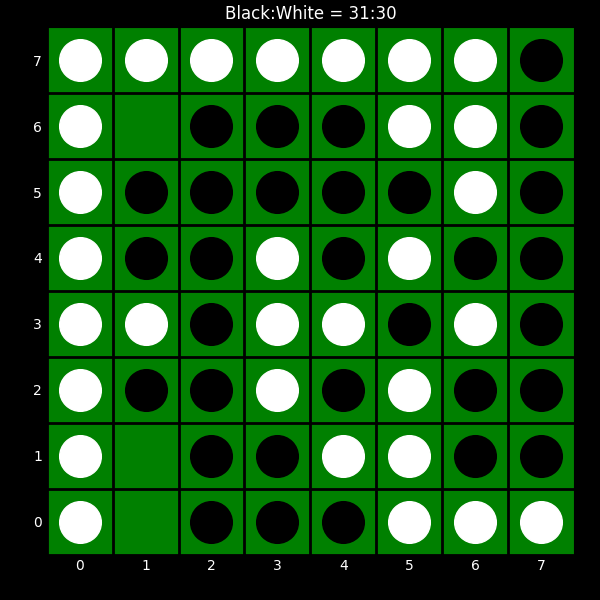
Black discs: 31
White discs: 30